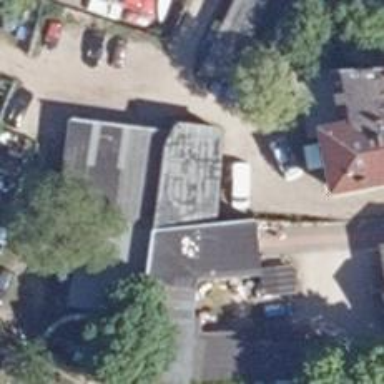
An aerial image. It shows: Car repair shop.